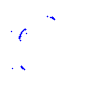
Particle: kaon